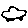
Label: car